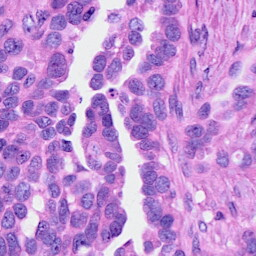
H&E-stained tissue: Ovarian